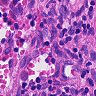
Metastatic tissue present: no